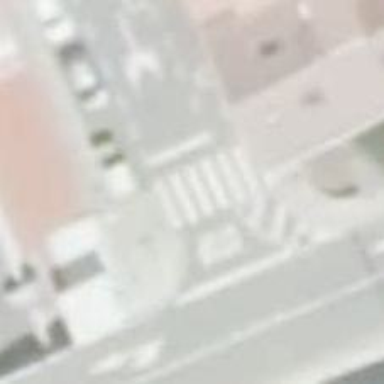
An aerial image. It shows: Marked road crossing.